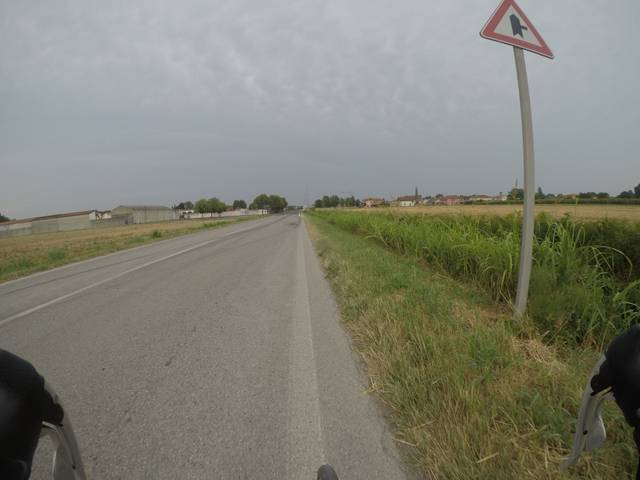
Region: Italy
Coordinates: 45.035, 11.651